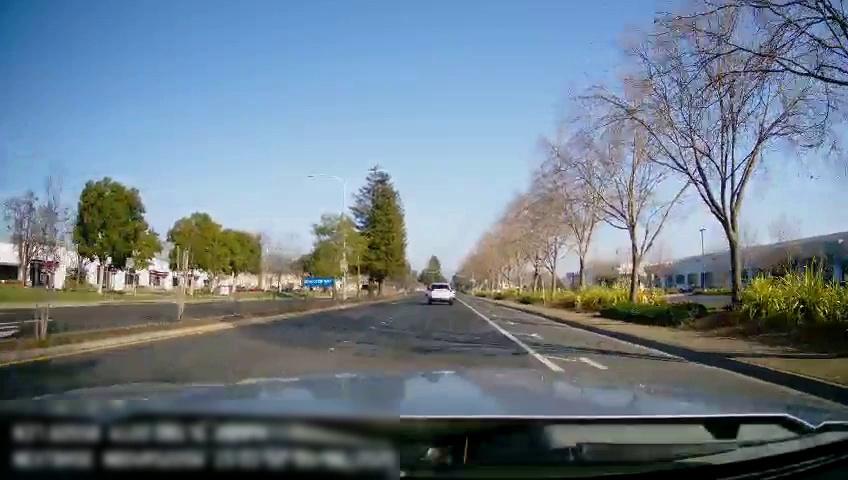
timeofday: Day
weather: Sunny
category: Drivable Space
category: Drivable Space
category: Vehicles | SUV
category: Lanes | Current Lane
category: Lanes | Current Lane
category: Lanes | Alternate Lane
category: Lanes | Opposite Lane
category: Traffic | Signs